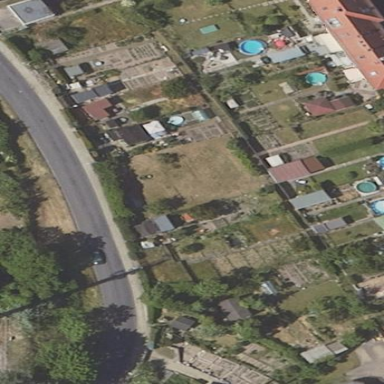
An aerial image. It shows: Area designated for allotments.